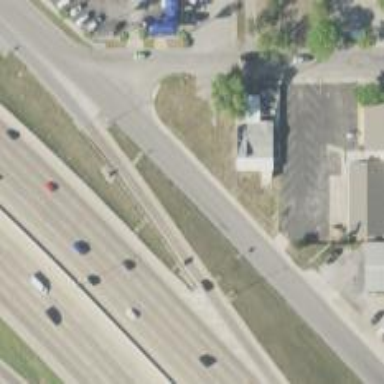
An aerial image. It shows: Secondary road with asphalt surface and frontage road.